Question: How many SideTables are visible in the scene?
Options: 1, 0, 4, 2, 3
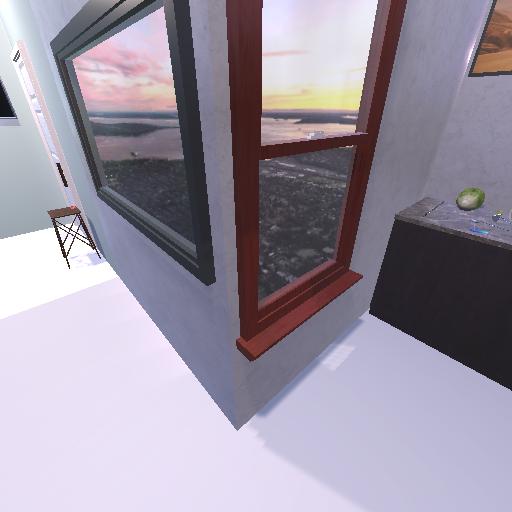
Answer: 1